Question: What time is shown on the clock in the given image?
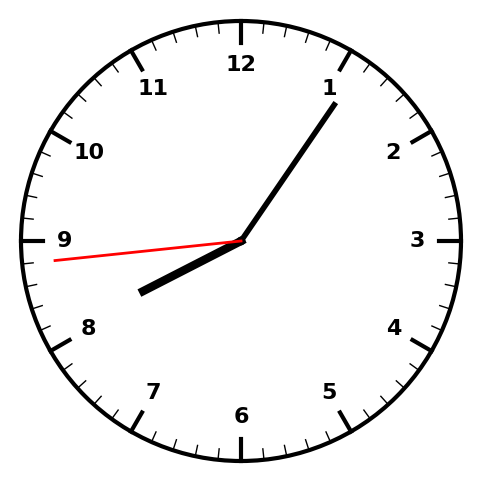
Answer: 08:05:44